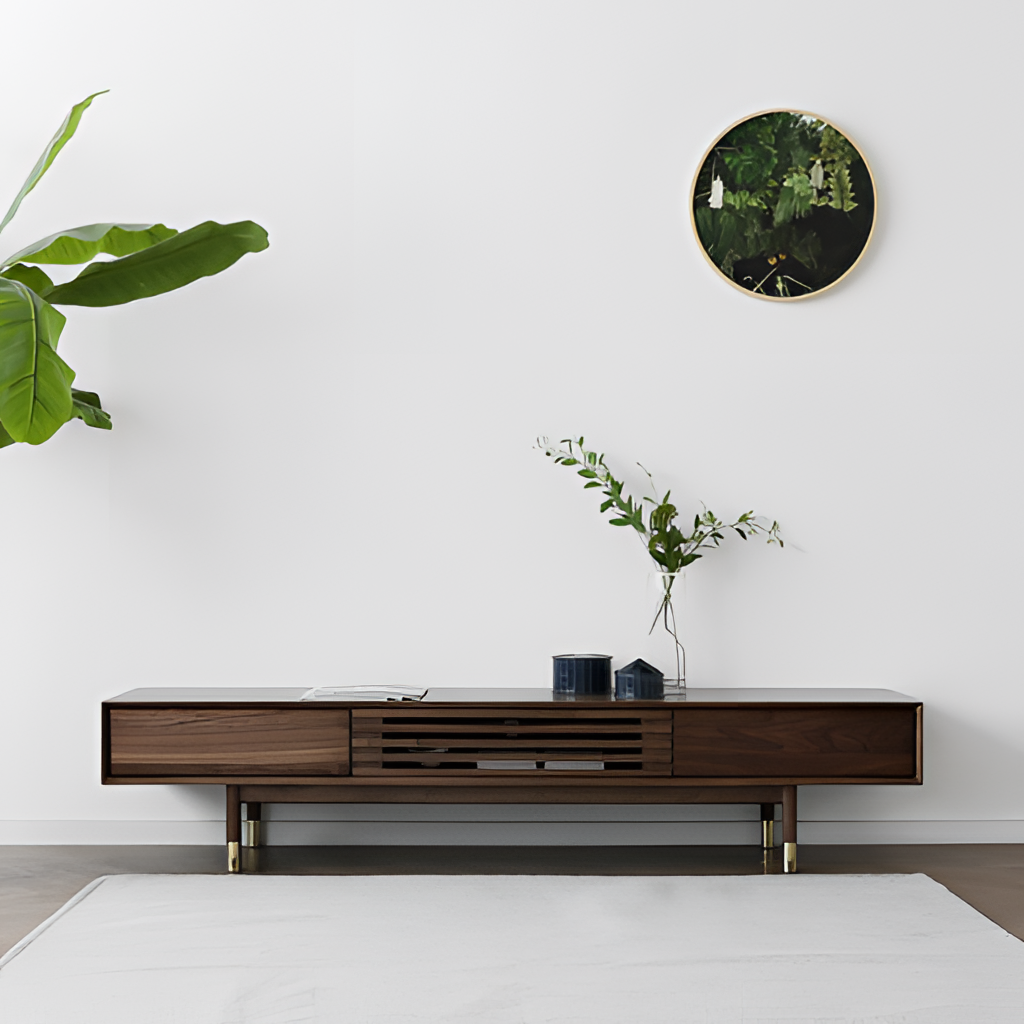
brown wood media console, living room, brown wood flooring, with plank pattern, minimalist, paint wallpaper, with solid pattern